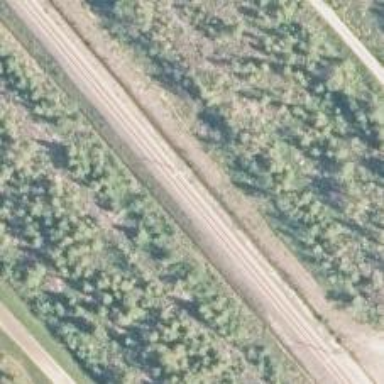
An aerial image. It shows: Railway with continuous electrified contact lines.